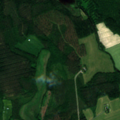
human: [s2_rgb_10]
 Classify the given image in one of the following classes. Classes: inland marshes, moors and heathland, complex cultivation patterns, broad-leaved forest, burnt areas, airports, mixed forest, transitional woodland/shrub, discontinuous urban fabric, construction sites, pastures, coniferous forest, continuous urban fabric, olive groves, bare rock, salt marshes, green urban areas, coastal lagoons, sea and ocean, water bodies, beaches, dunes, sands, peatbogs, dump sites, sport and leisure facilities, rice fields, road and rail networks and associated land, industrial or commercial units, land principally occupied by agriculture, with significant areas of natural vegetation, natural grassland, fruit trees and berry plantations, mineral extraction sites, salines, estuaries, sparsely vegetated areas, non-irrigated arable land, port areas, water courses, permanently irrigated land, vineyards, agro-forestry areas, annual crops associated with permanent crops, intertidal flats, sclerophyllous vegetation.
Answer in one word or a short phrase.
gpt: non-irrigated arable land, land principally occupied by agriculture, with significant areas of natural vegetation, mixed forest